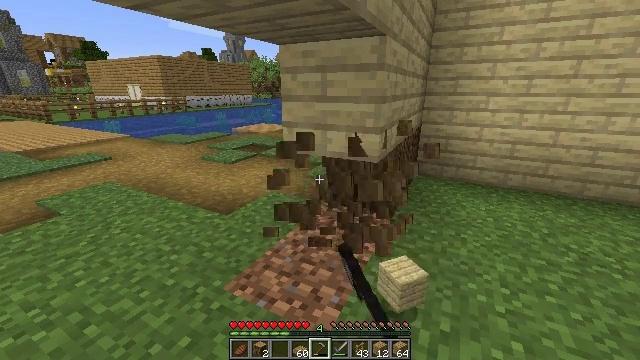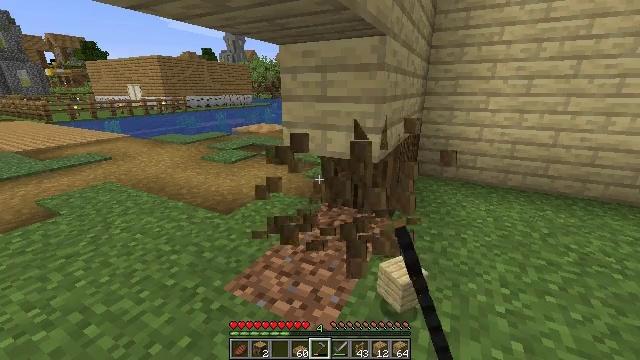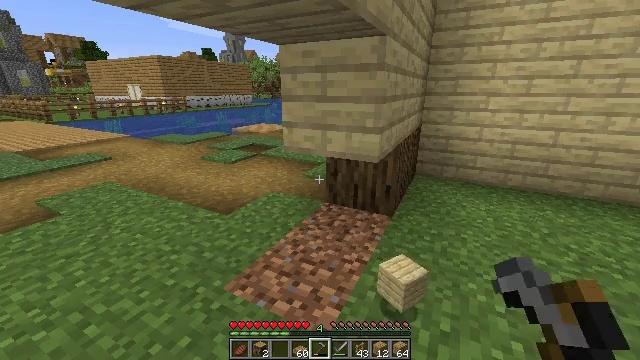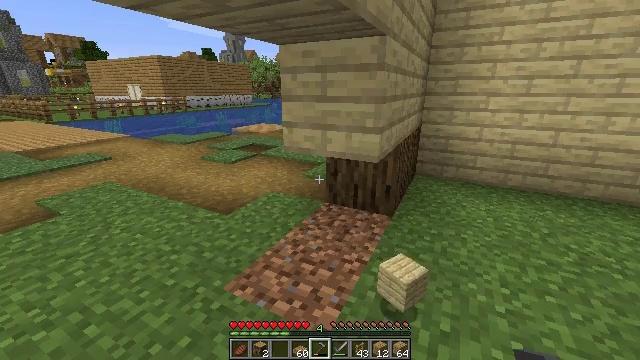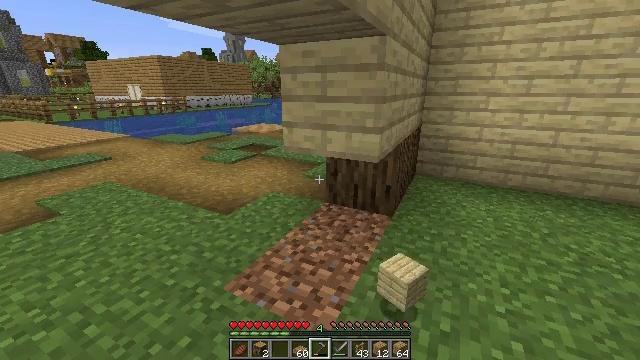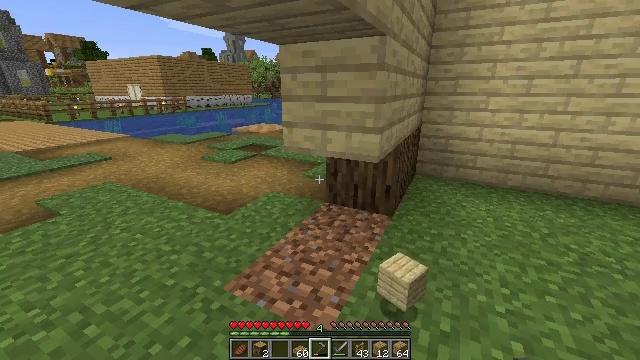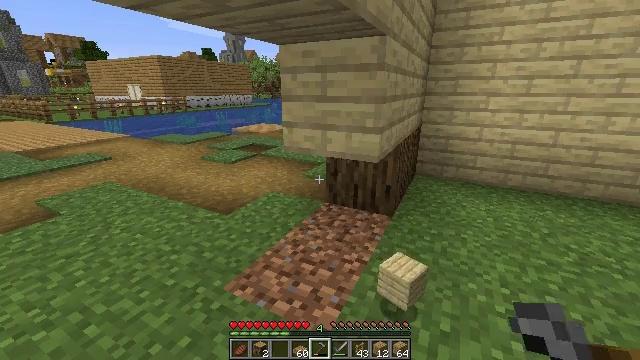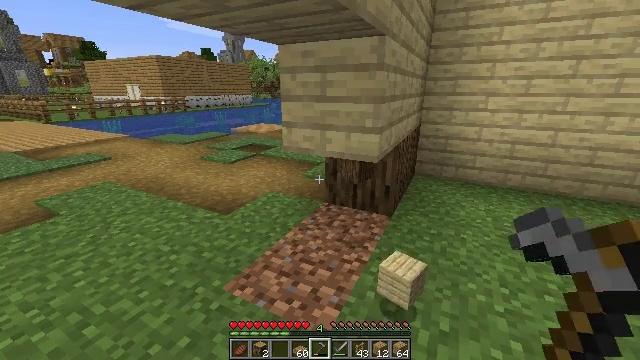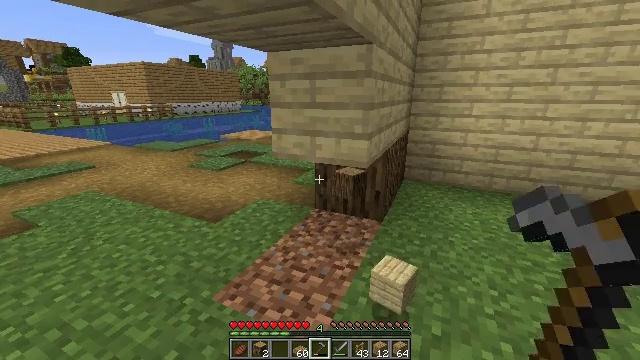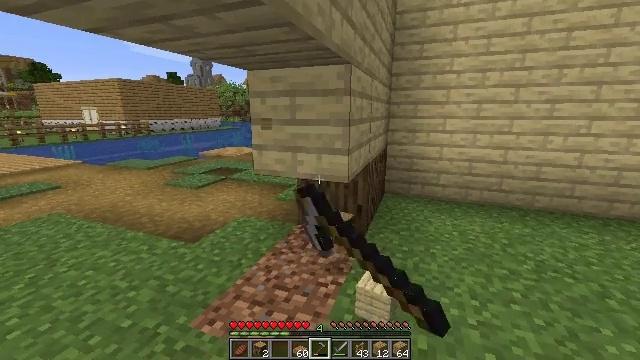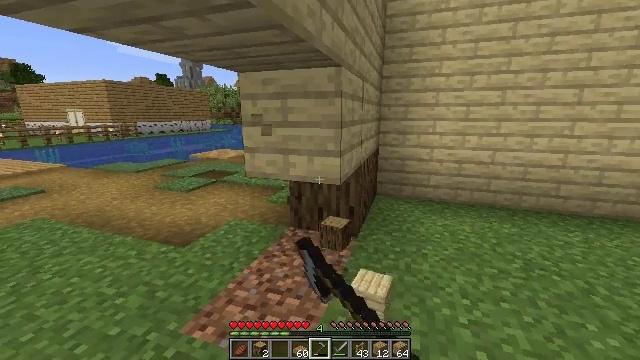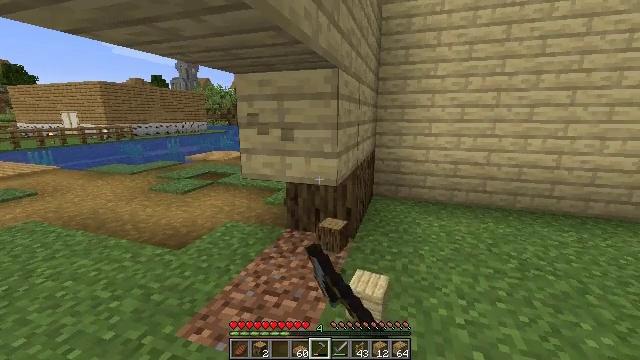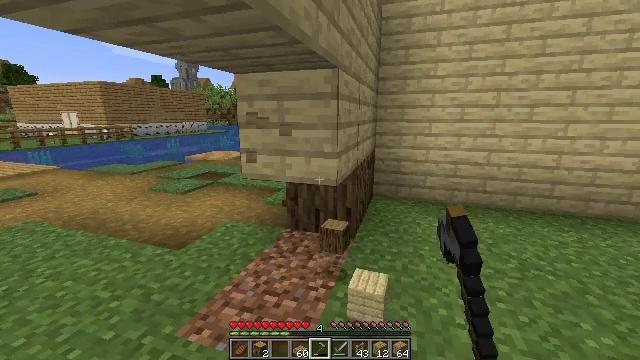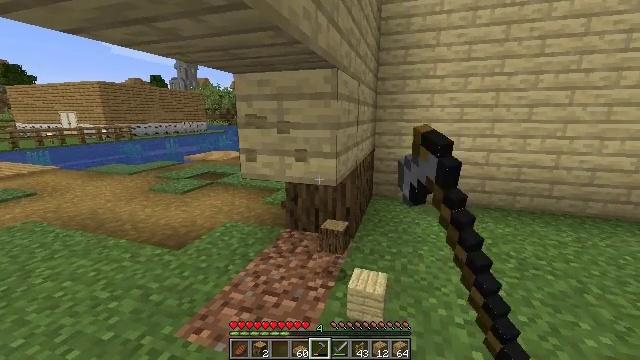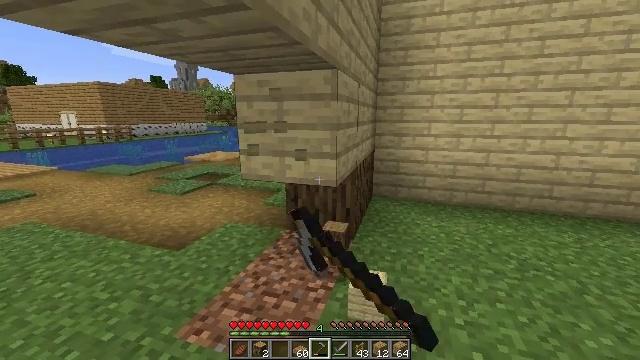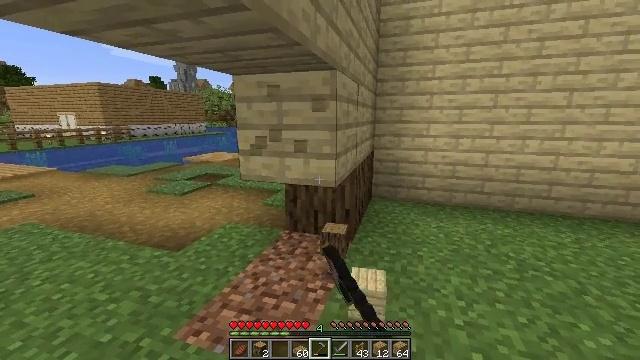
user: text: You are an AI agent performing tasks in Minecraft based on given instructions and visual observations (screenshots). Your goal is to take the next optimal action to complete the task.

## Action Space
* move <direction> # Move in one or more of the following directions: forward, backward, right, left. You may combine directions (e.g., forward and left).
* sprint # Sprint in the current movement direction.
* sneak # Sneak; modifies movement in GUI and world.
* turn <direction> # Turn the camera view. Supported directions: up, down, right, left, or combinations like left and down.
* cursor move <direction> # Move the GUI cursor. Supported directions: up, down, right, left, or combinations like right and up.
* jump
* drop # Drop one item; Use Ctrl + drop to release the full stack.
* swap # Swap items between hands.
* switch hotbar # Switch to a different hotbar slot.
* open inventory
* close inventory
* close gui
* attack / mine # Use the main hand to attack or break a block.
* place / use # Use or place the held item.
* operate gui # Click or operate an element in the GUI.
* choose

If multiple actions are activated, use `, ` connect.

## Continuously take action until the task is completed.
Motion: motion action
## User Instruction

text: Remove birch planks to collect them.
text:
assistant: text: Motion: attack / mine
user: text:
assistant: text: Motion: attack / mine
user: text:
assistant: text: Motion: attack / mine
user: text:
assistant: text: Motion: attack / mine
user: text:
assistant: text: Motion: attack / mine
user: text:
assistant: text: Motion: attack / mine
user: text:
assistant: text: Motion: attack / mine
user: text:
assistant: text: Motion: turn right and up, attack / mine
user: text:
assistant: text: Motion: turn right and up, attack / mine
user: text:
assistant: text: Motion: turn right, attack / mine
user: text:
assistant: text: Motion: attack / mine
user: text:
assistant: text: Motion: attack / mine
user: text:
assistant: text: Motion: attack / mine
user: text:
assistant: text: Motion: attack / mine
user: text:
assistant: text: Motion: attack / mine
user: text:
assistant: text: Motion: attack / mine
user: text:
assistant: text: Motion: attack / mine
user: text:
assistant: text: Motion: attack / mine
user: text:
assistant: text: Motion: attack / mine
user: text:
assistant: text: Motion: attack / mine
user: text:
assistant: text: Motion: attack / mine
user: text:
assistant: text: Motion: attack / mine
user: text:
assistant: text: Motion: attack / mine
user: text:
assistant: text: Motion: attack / mine
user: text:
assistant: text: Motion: turn up, attack / mine
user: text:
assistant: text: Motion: attack / mine
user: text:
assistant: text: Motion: attack / mine
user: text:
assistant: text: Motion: attack / mine
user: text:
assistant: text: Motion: attack / mine
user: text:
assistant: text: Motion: attack / mine